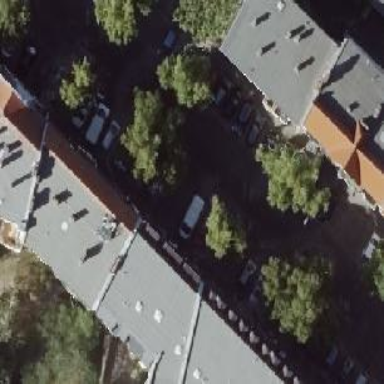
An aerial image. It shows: Parking entrance.